Question: I want to implement the Tab View like Apple has in their Apple Maps when you select a location and tap on the more details to reviews additional information about that location.
What would be the best way to implement this or how do you think Apple has implemented it. I know each tab view has a Table View inside each. Also for the Photos tab how do you think they implemented the content inside that tab. Was it using UICollectionView or a table view with a custom cell that has 4 photos in each cell row?

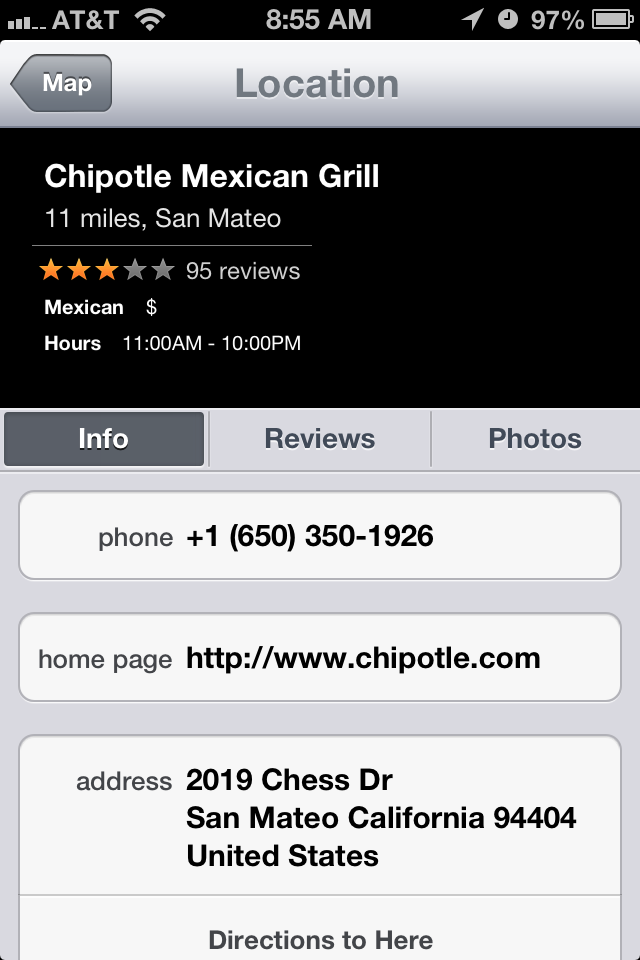
Answer: It looks like they're using one UITableView and on UISegmentedControl. With this combination every time the user selects and index on the segmented control, it changes a condition in the table's datasource and reloads the data. Here's an example of what something like that could look like to conditionally change the number of rows in the table
'''
- (IBAction)segmentValueDidChange:(UISegmentedControl *)sender
{
NSLog(@"%d",sender.selectedSegmentIndex);
[self.tableView reloadData];
}
- (NSInteger)tableView:(UITableView *)tableView numberOfRowsInSection:(NSInteger)section
{
if (self.segment.selectedSegmentIndex == 0) {
return 5;
}
return 10;
}
'''